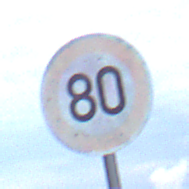
Verkehrszeichen: Geschwindigkeit80
Umgebung: Outdoor, Nature
Tageszeit: MorningAfternoon
Wetter: PartlyCloudy
Licht: Natural
Jahreszeit: NotSpecified
Kontrast: MediumContrast